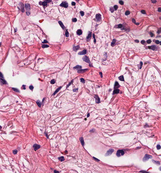
Tumor epithelial tissue: no
Tumor-associated stroma tissue: yes
Normal tissue: no